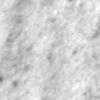
Label: no_change